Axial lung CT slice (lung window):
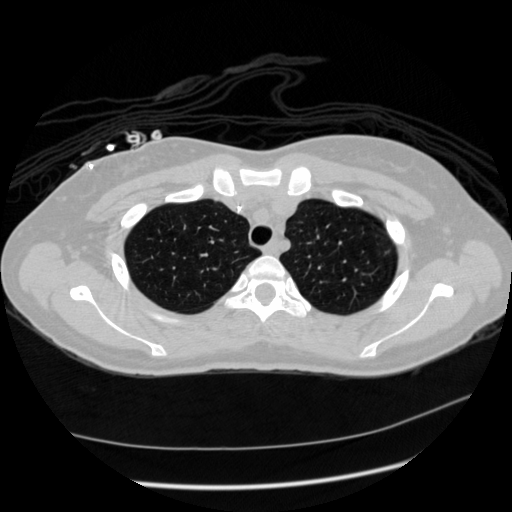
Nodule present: no